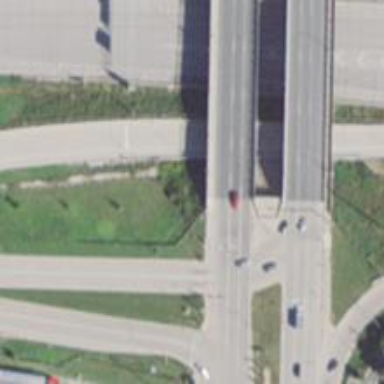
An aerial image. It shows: Asphalt bridge over primary highway with dual carriageways.